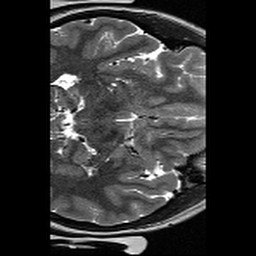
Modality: T2w
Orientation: axial